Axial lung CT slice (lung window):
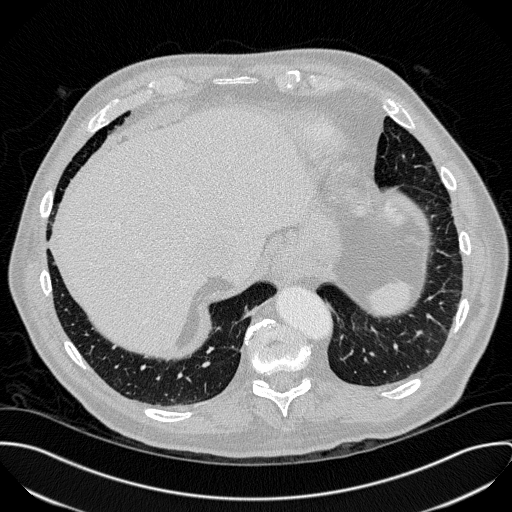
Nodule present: no